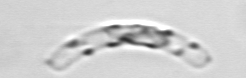
Label: Guinardia_striata